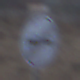
Verkehrszeichen: EndeUeberholverbot
Umgebung: Outdoor, Nature
Tageszeit: MorningAfternoon
Wetter: PartlyCloudy
Licht: Natural
Jahreszeit: NotSpecified
Kontrast: HighContrast